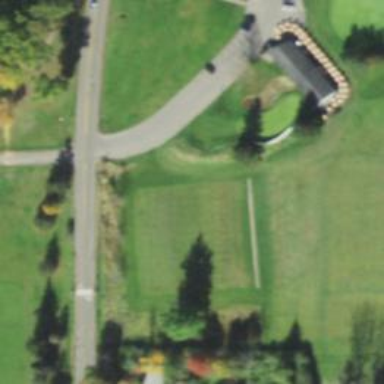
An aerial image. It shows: Grassy area designated as golf tee.